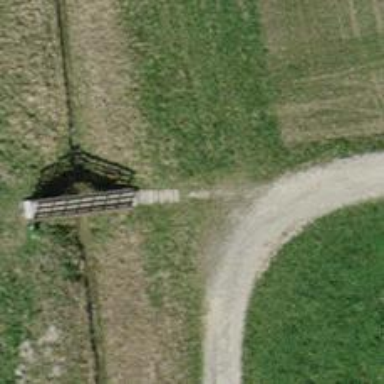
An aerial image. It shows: Road with steps.